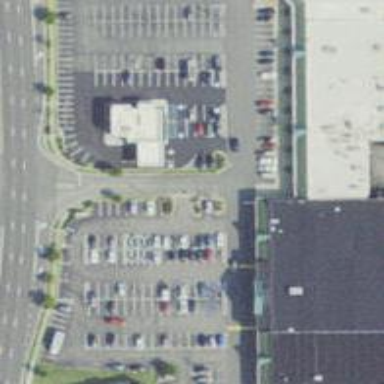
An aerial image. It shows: Retail area.